Question: I have created a wizard in swt/jface. and i would like to remove the wizard container bar. I checked the documentation of the wizard page but couldn't find anything. Is their is a way to do this.Here a pic to explain better

So i need to remove this red rectangaled part
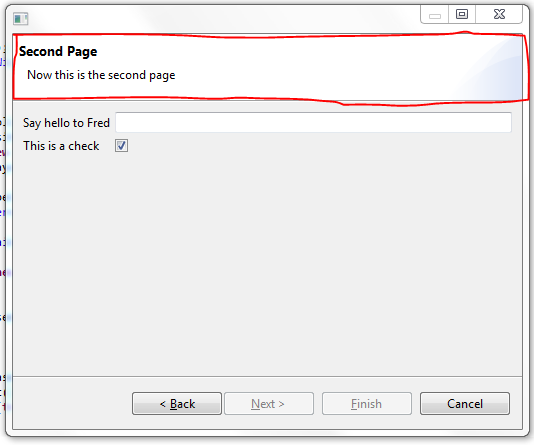
Answer: The first thing I'd try would be to try returning null from the methods that populate that area of the wizard UI.
If that doesn't work, you can always look into the Eclipse implementation of 'Wizard' and 'WizardPage' to see what draws that area and implement your own version that draws what you want - 'IWizard' and 'IWizardPage' are just interfaces after all. I've done something similar (though this was a few years ago) for implementing a much more customized wizard that ended up containing a GEF editor inside it as well.